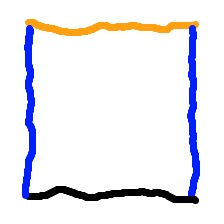
Shape: square